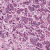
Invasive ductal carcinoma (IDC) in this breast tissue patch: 1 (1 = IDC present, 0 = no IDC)